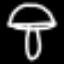
Label: mushroom